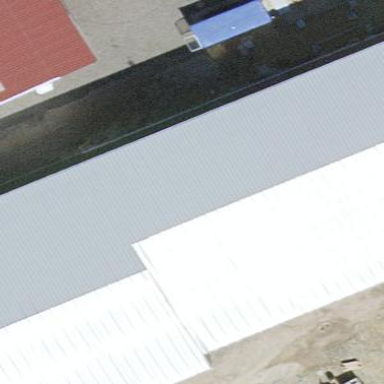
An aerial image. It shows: Industrial building.